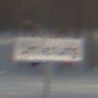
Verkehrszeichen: Umleitungsankuendigung
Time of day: MorningAfternoon
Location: Outdoor (Suburban)
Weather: PartlyCloudy
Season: NotSpecified
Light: Natural